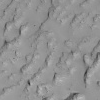
Atmospheric dust classification: not_dusty